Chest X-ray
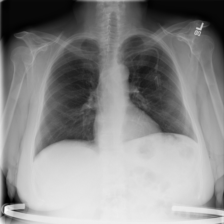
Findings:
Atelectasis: negative
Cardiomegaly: negative
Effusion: negative
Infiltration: negative
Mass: negative
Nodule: negative
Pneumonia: negative
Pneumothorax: negative
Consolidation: negative
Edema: negative
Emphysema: negative
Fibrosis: negative
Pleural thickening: negative
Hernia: negative